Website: crate-barrel
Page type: delivery-shipping
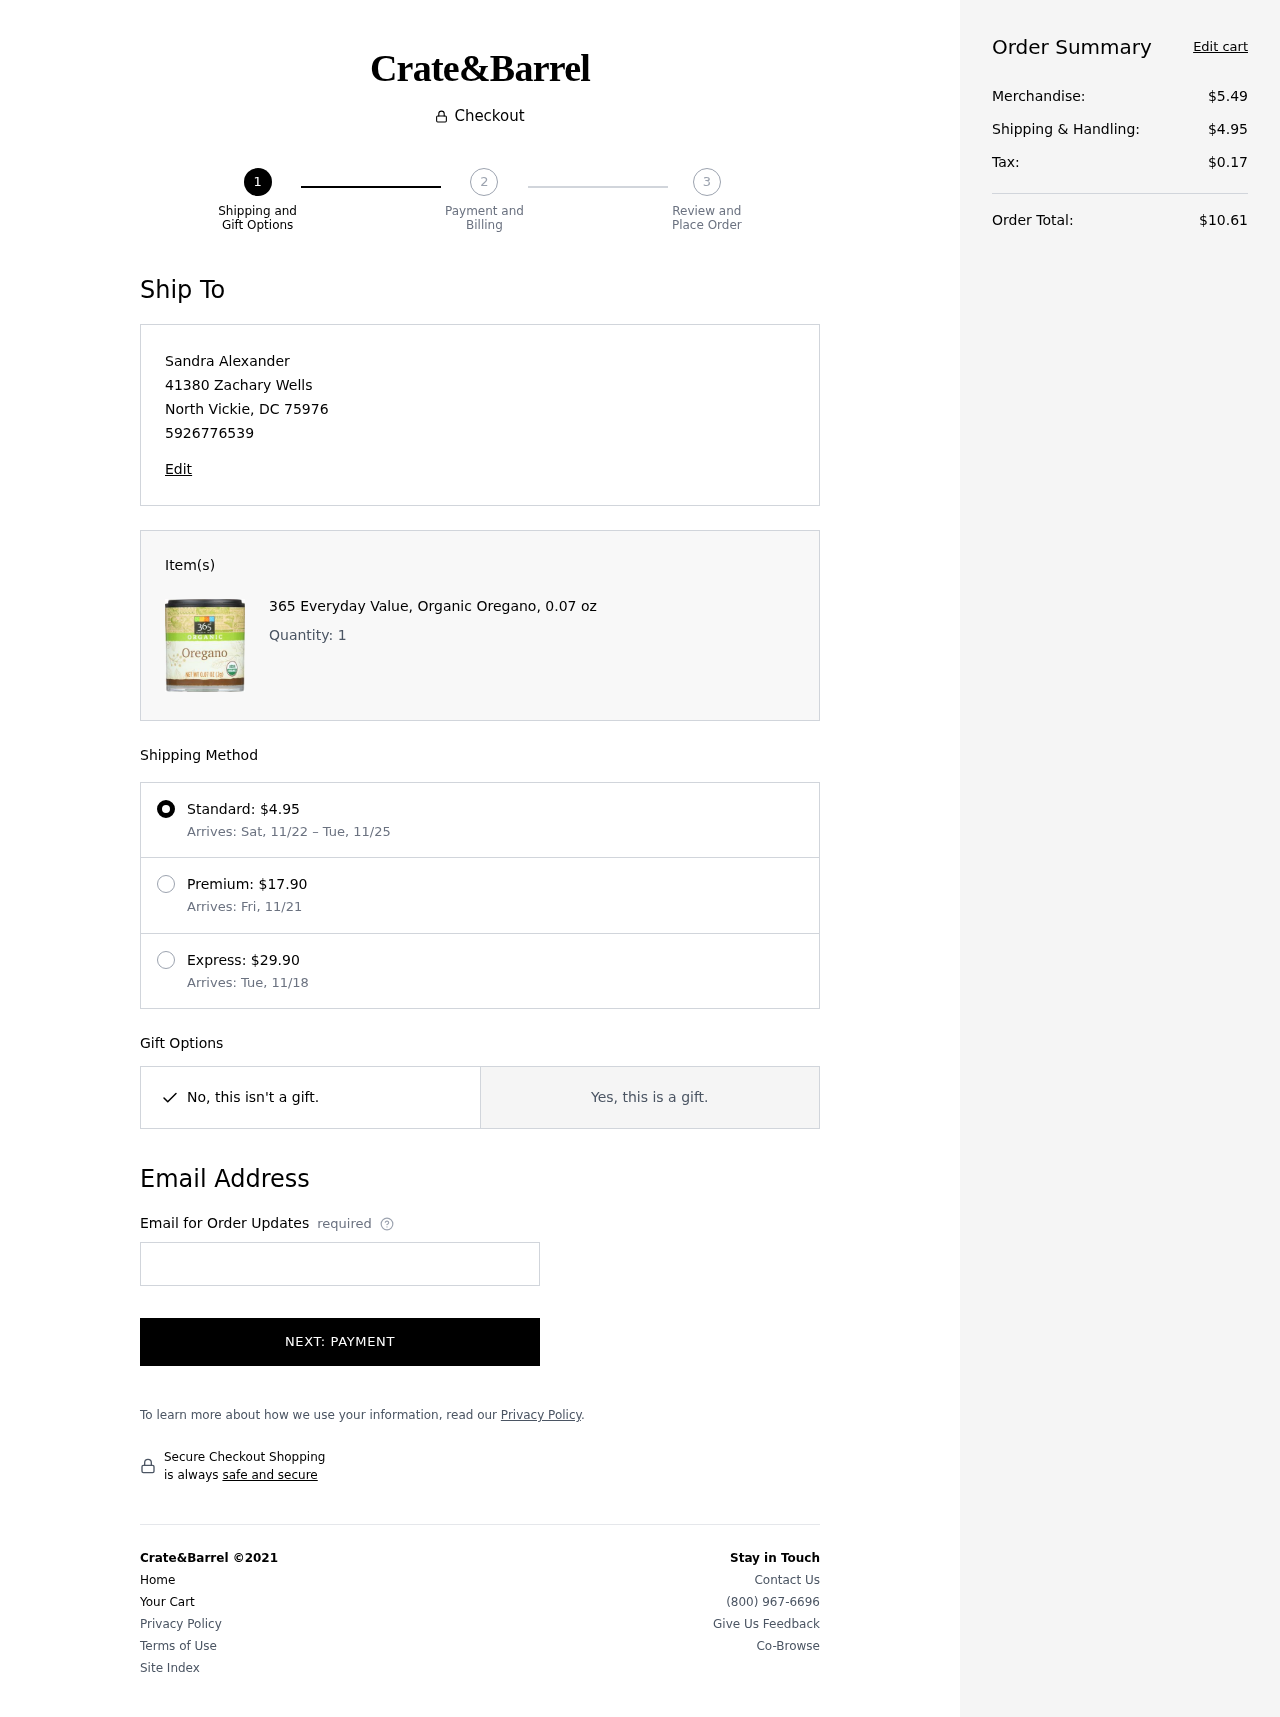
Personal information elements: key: PII_CITY
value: North Vickie
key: PII_EMAIL
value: salexander@hotmail.com
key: PII_FULLNAME
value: Sandra Alexander
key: PII_PHONE
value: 5926776539
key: PII_POSTCODE
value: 75976
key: PII_STATE_ABBR
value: DC
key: PII_STREET
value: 41380 Zachary Wells
Product elements: key: PRODUCT1_NAME
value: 365 Everyday Value, Organic Oregano, 0.07 oz
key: PRODUCT1_QUANTITY
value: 1
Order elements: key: ORDER_SHIPPING_COST
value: $4.95
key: ORDER_SHIPPING_DATE
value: Sat, 11/22
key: ORDER_DELIVERY_DATE
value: Tue, 11/25
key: ORDER_SHIPPING_COST2
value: $17.90
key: ORDER_DELIVERY_DATE2
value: Arrives: Fri, 11/21
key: ORDER_SHIPPING_COST3
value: $29.90
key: ORDER_DELIVERY_DATE3
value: Arrives: Tue, 11/18
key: ORDER_SUBTOTAL
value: $5.49
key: ORDER_TAX
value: $0.17
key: ORDER_TOTAL
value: $10.61